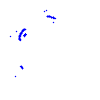
Particle: proton